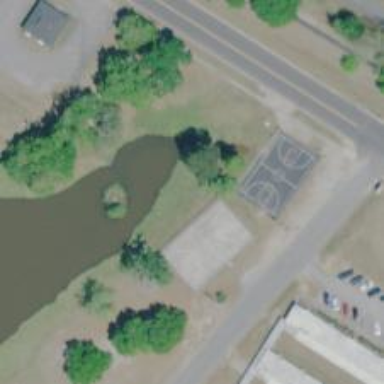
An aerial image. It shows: Disc golf basket.